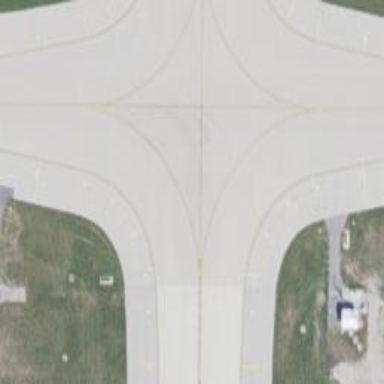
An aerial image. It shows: Image of taxiway at airport.